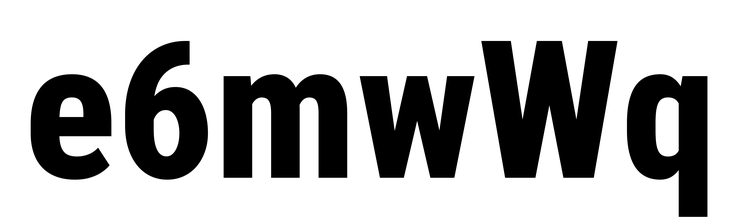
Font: Roboto_Condensed_ExtraBold